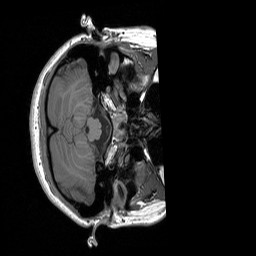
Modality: T1w
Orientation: axial
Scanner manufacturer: siemens
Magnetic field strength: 3 T
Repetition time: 1.76 s
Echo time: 0.0022 s